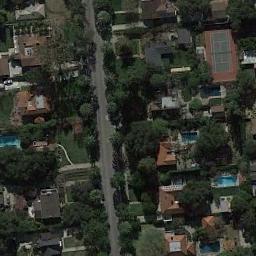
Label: tennis_court